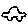
Label: car